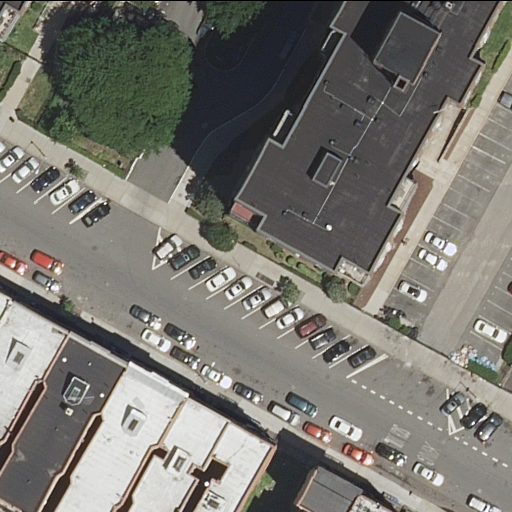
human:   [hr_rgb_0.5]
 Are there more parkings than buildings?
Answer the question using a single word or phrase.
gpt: no

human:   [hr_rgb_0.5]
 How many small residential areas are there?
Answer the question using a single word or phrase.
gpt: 0

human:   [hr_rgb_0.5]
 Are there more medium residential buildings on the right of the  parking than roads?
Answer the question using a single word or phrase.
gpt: no

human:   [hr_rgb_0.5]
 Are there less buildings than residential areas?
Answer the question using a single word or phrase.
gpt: no

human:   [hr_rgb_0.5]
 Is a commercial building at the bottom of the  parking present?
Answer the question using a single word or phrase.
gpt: no

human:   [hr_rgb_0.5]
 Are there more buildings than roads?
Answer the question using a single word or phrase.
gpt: yes

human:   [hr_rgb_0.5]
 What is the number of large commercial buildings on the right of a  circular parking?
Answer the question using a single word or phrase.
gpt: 0

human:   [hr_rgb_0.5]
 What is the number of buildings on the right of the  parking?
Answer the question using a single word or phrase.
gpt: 0

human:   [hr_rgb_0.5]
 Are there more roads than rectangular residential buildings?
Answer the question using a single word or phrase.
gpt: no

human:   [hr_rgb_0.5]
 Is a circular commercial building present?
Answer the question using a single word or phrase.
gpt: no

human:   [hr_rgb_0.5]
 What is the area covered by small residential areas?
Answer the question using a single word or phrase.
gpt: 0m2

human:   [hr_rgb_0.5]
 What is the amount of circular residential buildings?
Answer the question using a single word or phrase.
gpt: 0

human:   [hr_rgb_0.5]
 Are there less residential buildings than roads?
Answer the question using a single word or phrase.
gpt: no

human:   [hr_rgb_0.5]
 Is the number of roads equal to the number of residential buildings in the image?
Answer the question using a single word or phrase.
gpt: no

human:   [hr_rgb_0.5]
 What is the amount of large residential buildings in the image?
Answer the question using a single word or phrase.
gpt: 1

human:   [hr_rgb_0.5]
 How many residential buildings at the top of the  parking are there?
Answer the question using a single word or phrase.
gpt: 1

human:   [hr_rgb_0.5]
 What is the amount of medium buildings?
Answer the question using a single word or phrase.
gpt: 5

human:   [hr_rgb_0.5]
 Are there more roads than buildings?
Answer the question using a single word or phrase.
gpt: no

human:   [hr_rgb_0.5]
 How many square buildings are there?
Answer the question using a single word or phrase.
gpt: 0

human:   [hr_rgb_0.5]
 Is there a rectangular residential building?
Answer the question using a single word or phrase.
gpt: yes

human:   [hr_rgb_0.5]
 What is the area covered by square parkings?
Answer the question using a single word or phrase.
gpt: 0m2

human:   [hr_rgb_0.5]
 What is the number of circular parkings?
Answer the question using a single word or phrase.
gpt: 0

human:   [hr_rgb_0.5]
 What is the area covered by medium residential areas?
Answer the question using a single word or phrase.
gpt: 0m2

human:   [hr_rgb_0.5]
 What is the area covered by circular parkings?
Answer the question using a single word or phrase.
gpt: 0m2

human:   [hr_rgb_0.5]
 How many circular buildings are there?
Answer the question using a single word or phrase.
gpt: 0

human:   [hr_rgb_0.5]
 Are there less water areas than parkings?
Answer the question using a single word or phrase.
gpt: yes

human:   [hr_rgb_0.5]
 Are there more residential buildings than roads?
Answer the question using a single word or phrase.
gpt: yes

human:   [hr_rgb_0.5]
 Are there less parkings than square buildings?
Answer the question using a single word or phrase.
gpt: no

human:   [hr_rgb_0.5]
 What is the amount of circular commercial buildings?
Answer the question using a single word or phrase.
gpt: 0

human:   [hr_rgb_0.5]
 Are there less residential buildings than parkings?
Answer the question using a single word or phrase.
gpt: no

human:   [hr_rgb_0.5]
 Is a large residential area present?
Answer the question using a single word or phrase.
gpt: yes

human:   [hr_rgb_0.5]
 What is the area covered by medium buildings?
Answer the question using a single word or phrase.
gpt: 1073m2

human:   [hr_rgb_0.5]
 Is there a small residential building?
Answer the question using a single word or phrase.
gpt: yes

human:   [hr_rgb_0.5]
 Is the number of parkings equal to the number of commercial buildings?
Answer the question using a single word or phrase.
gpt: no

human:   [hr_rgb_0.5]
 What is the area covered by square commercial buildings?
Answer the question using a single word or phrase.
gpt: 0m2

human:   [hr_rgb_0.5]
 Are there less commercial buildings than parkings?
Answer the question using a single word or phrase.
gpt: yes